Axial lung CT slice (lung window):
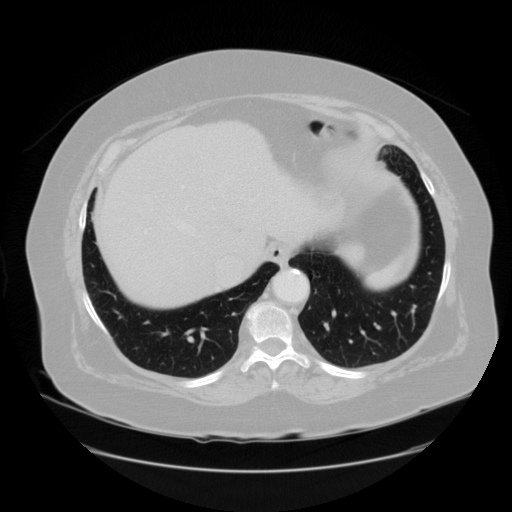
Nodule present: no